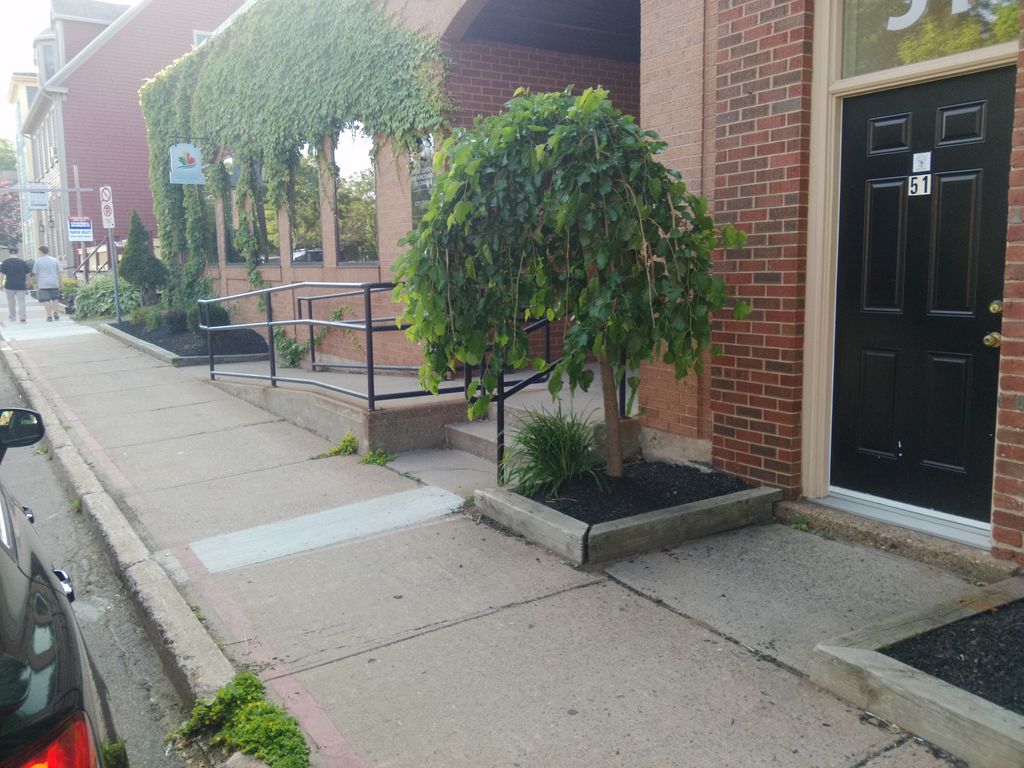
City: charlottetown